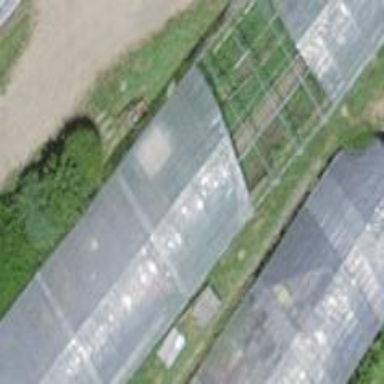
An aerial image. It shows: Greenhouse.